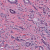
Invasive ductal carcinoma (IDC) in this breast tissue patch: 1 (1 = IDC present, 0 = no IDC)